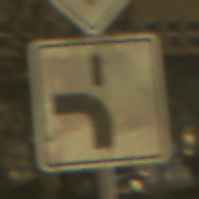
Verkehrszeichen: VerlaufVorfahrtsstrasse5
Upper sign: Vorfahrtsstrasse
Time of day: Night
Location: Outdoor (Urban)
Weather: Overcast
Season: NotSpecified
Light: Artificial